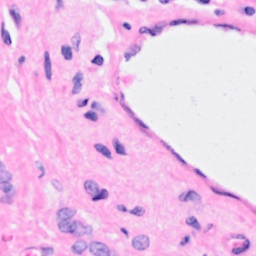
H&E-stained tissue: Breast